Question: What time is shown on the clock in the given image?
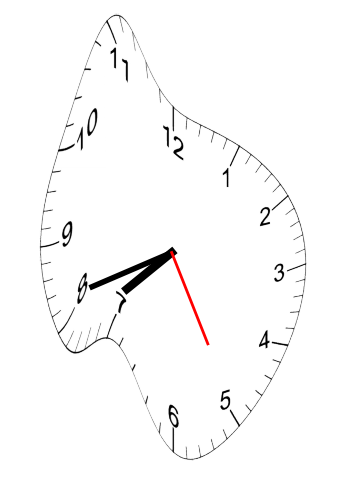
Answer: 07:41:25